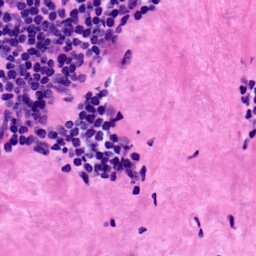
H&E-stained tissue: LymphNode